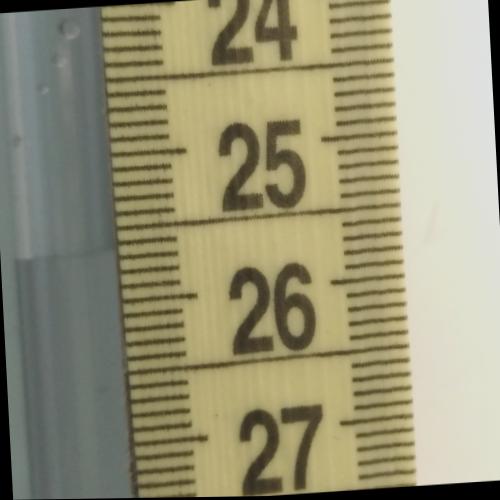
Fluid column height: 25.6 cm